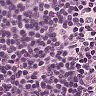
Metastatic tissue present: no